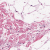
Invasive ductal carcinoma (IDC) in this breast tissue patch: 0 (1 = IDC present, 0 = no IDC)